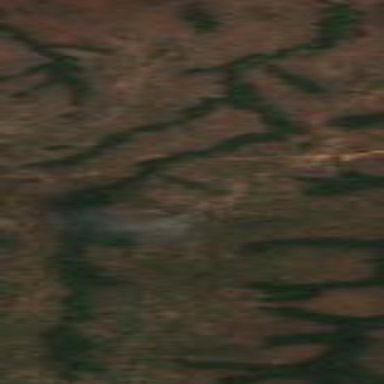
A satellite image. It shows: Forest area.